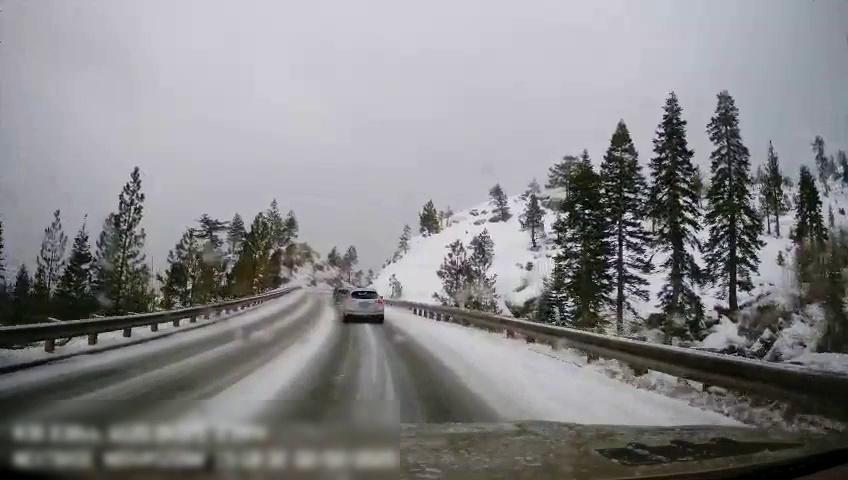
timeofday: Day
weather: Snowy
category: Drivable Space
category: Vehicles | Car
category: Vehicles | Car